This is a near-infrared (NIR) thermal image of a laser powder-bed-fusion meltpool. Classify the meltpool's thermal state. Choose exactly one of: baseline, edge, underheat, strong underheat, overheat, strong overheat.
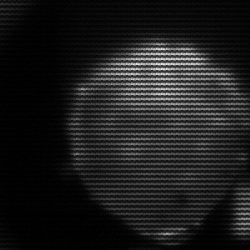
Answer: edge